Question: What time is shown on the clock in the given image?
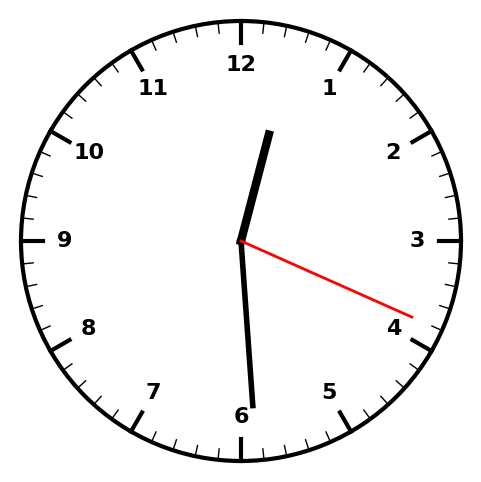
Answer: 12:29:19